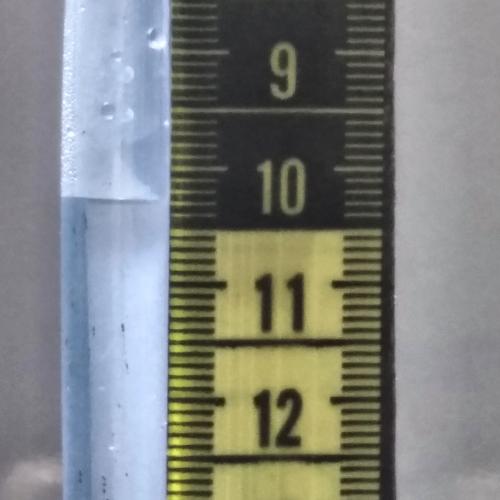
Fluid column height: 10.3 cm